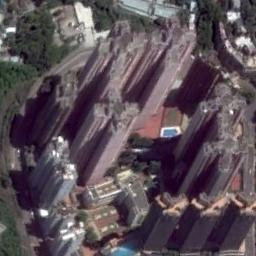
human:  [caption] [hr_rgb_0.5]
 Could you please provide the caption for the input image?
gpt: The commercial area is consist of many tall buildings .

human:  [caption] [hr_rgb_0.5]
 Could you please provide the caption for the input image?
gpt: A commercial area with lots of high-rise buildings of different heights is surrounded by some roads and trees .

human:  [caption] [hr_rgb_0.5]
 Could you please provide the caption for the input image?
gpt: In a business district there are many tall buildings and a swimming pool with a few lawns and several roads with many cars and many trees .

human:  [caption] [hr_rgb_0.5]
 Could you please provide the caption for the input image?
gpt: The buildings are very dense, There are many houses .

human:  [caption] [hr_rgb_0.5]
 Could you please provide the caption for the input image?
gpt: There are many buildings side by side on a commercial area .